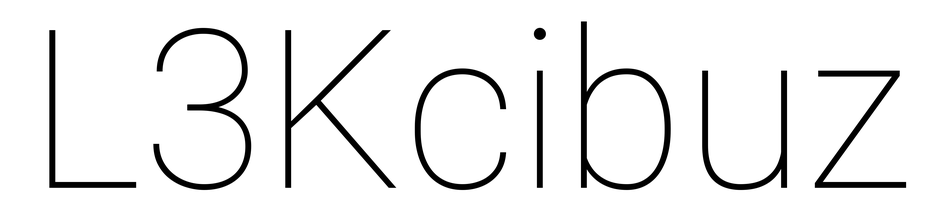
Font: Roboto_Thin